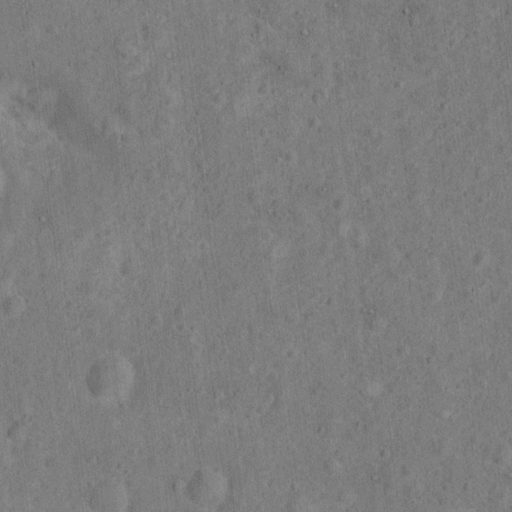
Classes present: Background